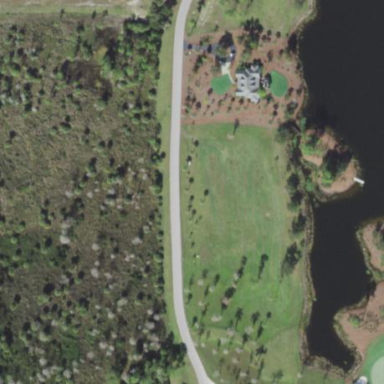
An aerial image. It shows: Rough grassy area used for golf.